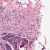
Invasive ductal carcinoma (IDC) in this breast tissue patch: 0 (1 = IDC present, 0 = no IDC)